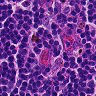
Metastatic tissue present: no